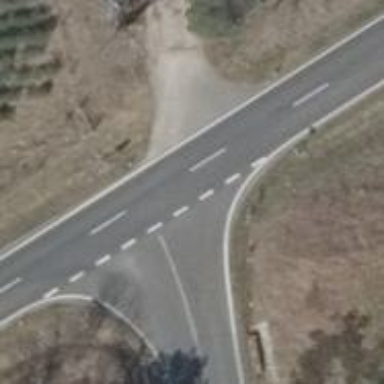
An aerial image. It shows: Secondary road with asphalt surface.